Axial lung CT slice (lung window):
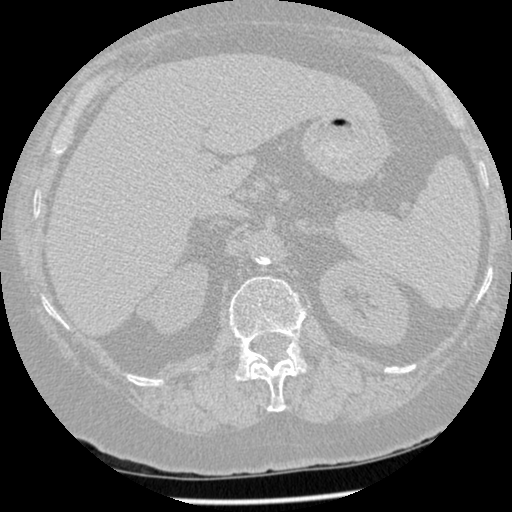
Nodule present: no